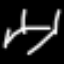
Label: bed